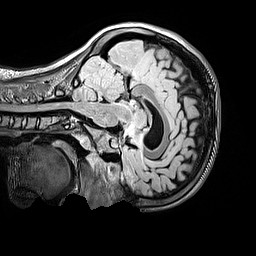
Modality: FLAIR
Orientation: sagittal
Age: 12
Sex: female
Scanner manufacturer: siemens
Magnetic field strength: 3 T
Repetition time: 5 s
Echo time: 0.388 s